Aerial crown-view tile of a tropical tree (Barro Colorado Island, Panama), acquired 20250124:
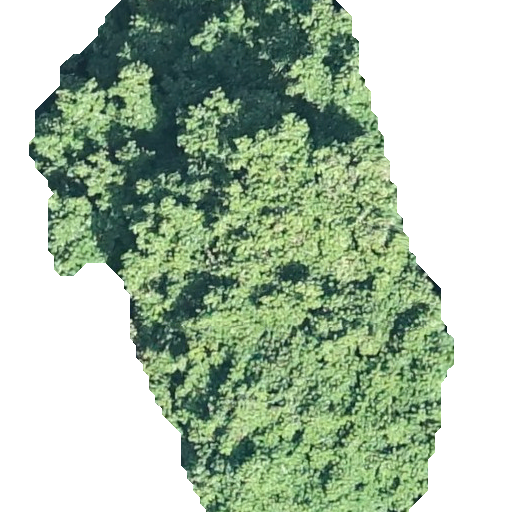
Species: Tachigali panamensis
GBIF accepted scientific name: Tachigali panamensis
Crown area: 257.139 m²